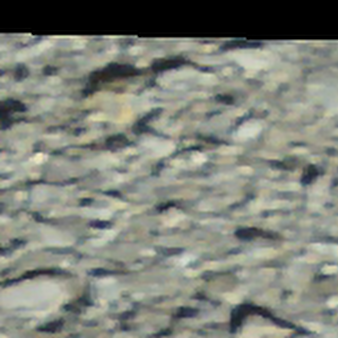
Label: other